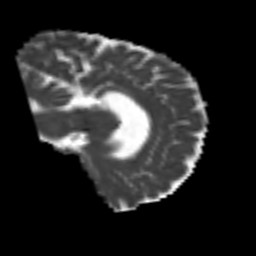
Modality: MD
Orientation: sagittal
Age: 54
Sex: female
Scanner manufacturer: siemens
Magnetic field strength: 3 T
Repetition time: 4.987 s
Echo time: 0.0792 s